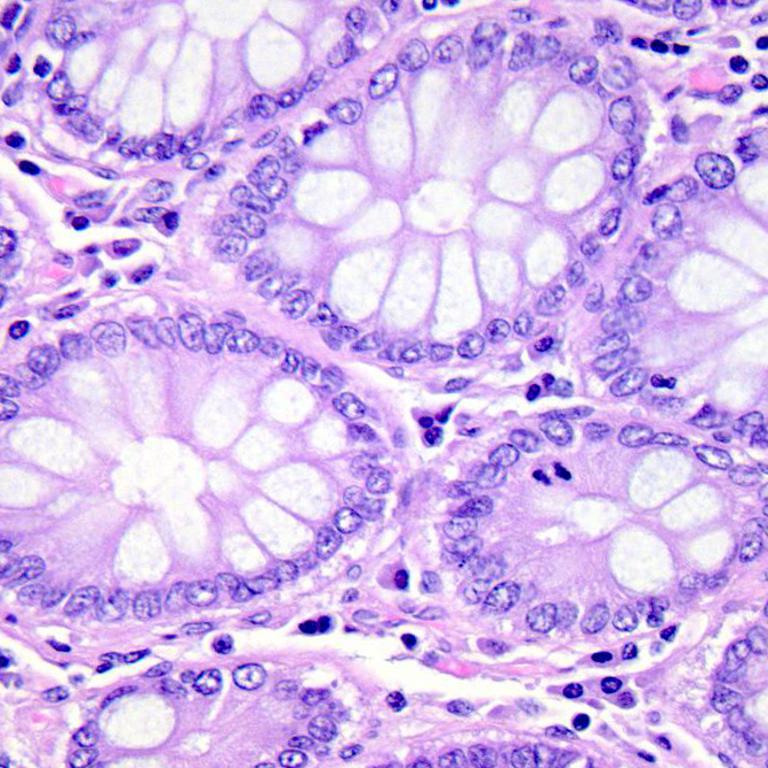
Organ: colon
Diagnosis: benign